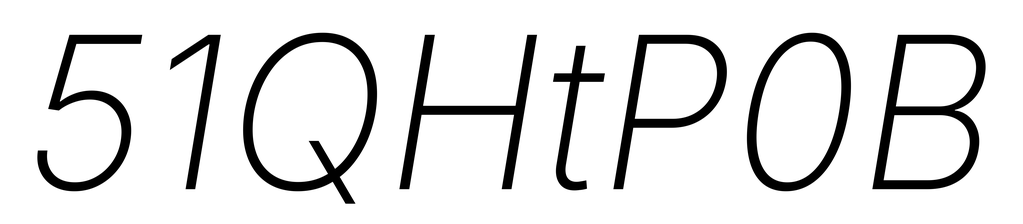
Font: Inter-Italic_ExtraLight_Italic